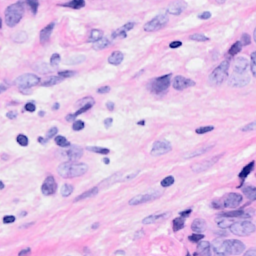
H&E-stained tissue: Breast